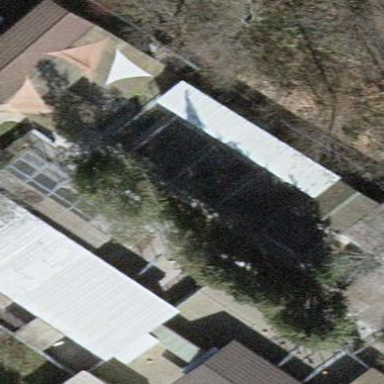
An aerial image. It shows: View of roof of building.